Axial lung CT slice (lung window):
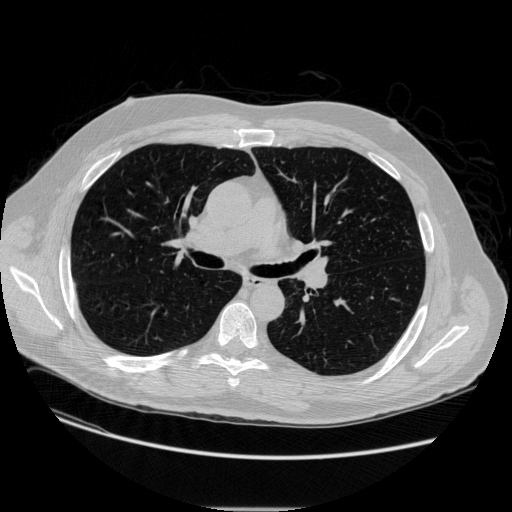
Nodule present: no